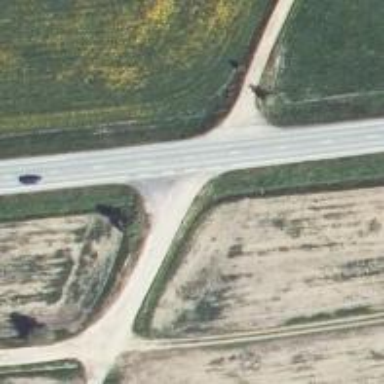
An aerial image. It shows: Asphalt road designated as trunk highway.